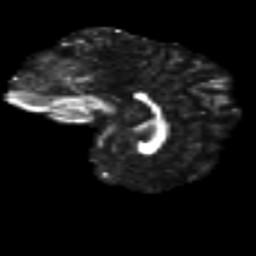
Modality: FA
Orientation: sagittal
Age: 32
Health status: ill
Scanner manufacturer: philips
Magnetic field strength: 3 T
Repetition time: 9 s
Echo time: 0.127 s